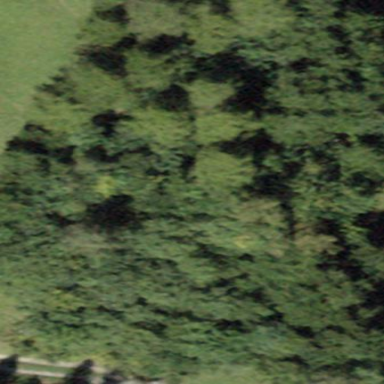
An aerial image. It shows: Forest area.